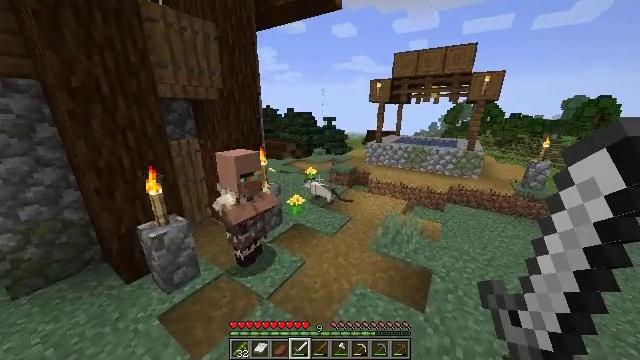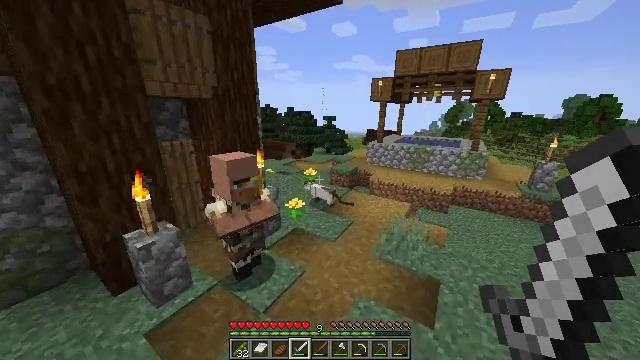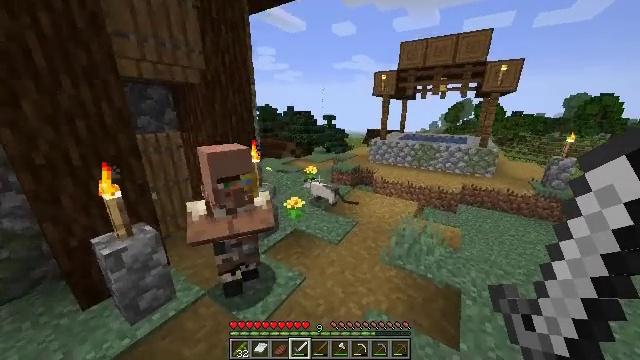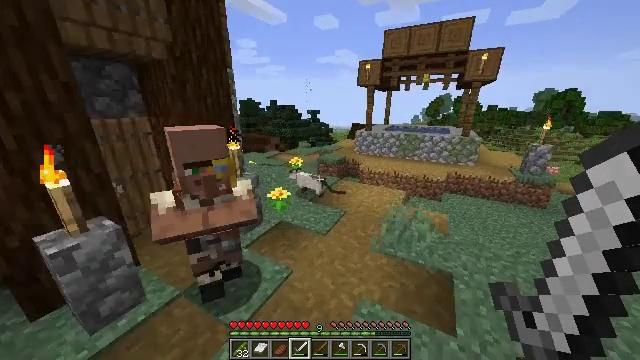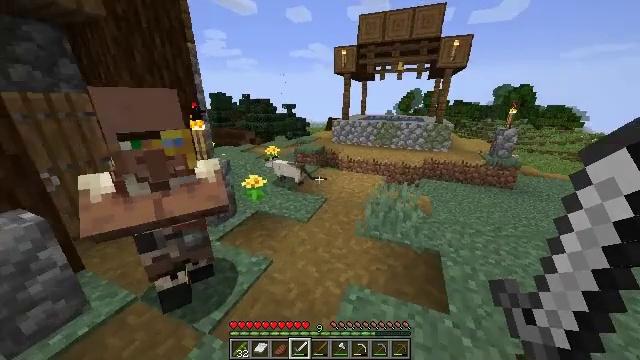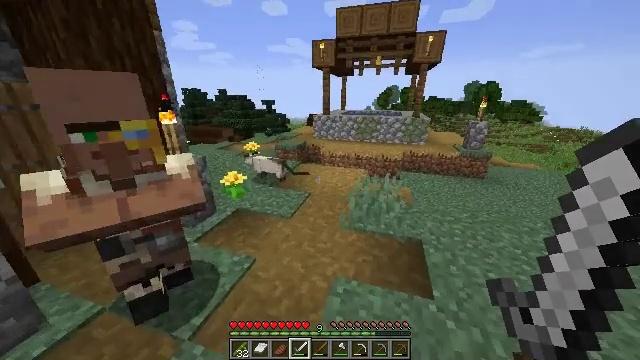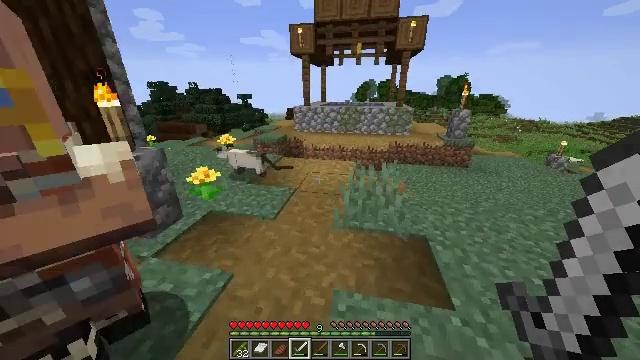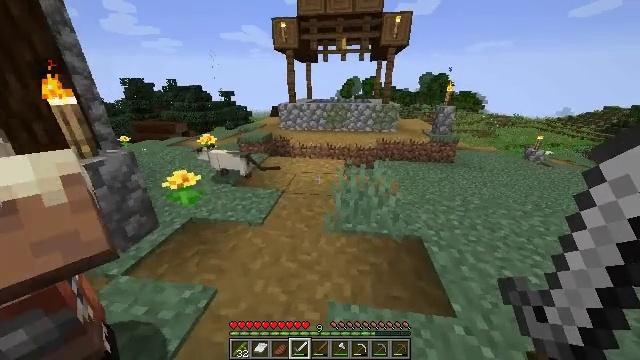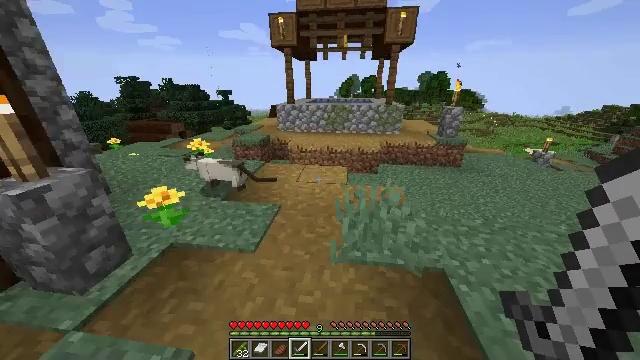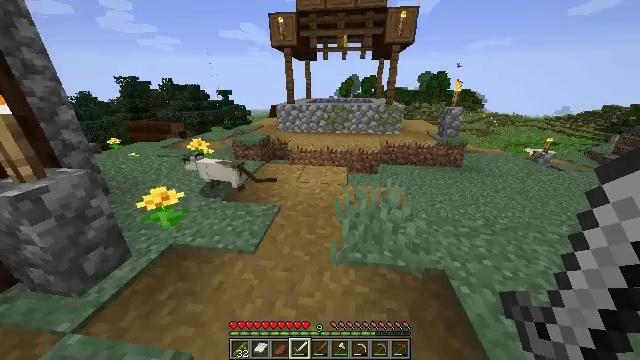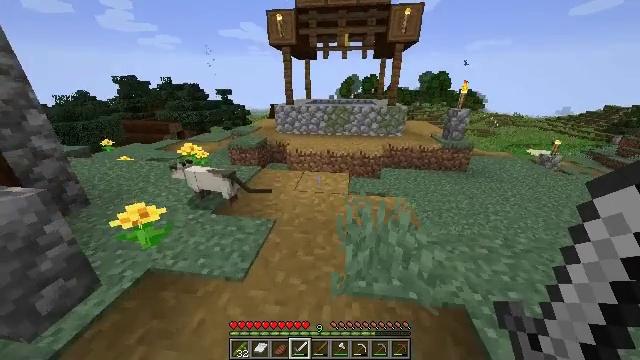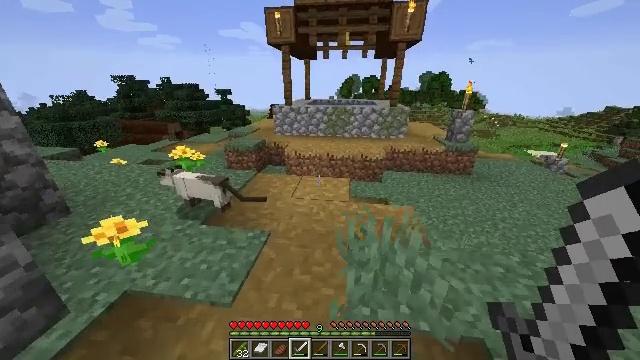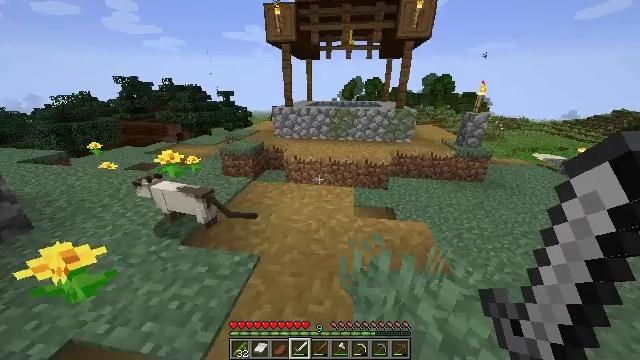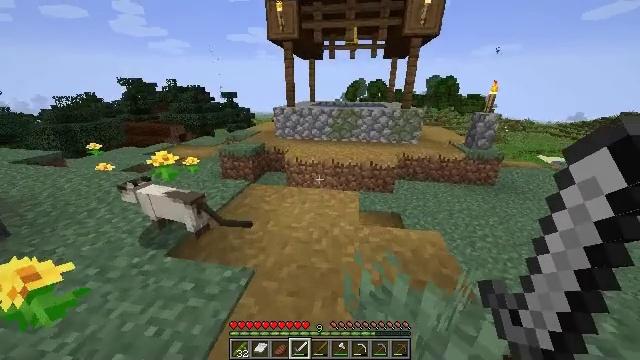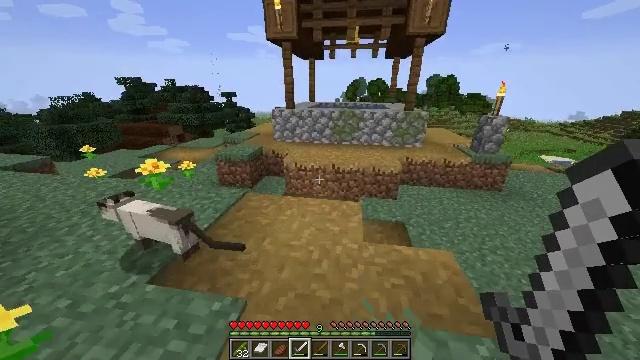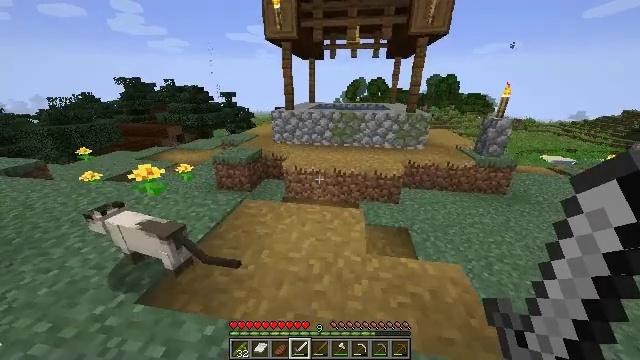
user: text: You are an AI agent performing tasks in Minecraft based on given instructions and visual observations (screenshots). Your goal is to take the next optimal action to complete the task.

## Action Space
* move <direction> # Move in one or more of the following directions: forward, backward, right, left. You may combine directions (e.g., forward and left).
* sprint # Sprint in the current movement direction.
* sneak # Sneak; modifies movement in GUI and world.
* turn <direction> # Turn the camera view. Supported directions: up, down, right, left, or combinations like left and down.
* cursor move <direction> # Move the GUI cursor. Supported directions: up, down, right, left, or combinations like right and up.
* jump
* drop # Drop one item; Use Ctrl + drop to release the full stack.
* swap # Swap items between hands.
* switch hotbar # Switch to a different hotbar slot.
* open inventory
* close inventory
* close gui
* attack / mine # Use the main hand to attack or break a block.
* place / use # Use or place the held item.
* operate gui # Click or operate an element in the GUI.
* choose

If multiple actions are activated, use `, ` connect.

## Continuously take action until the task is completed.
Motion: motion action
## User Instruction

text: Clear the sweet berry bush to collect the sweet berries.
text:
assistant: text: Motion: move forward
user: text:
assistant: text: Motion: move forward
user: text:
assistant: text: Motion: move forward, turn right and down
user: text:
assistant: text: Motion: move forward, turn right and down
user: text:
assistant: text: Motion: move forward, sprint, turn right
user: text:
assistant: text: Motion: move forward, sprint, turn right and down
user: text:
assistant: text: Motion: move forward, sprint, turn right
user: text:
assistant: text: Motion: move forward, sprint
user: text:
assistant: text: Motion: move forward
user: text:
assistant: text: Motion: move forward
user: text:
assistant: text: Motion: move forward, sprint
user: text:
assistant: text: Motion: move forward, sprint
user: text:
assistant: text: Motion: move forward, sprint
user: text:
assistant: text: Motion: move forward
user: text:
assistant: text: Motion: move forward
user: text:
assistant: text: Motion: move forward
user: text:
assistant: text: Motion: move forward
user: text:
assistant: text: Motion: move forward
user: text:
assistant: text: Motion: move forward, turn left
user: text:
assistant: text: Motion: move forward, turn left
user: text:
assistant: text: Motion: move forward, turn left
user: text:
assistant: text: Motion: move forward, turn left
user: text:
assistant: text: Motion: move forward
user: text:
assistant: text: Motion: move forward, jump
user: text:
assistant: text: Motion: move forward, jump
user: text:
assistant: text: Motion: move forward, jump
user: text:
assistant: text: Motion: move forward, jump
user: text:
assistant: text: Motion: move forward, jump
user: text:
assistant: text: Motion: move forward, jump
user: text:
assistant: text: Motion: move forward, jump